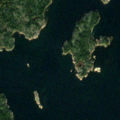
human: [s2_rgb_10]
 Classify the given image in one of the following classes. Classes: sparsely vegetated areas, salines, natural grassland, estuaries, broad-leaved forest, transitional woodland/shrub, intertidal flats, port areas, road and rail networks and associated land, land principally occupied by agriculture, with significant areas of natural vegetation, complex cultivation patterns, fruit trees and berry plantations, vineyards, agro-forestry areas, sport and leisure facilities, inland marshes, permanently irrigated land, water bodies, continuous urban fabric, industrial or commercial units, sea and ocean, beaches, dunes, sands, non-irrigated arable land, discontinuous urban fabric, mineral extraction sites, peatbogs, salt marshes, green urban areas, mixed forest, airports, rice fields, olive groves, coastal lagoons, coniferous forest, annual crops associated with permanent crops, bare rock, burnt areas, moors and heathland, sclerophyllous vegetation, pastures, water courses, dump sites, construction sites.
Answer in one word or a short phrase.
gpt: coniferous forest, mixed forest, sea and ocean